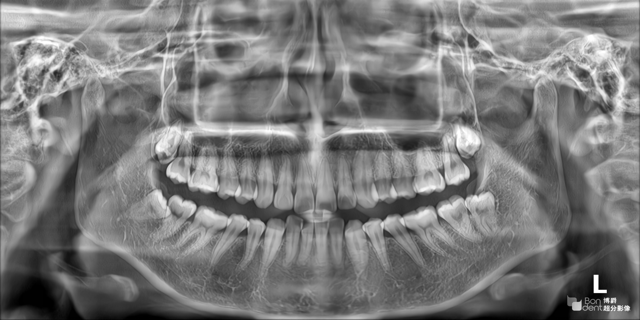
adult